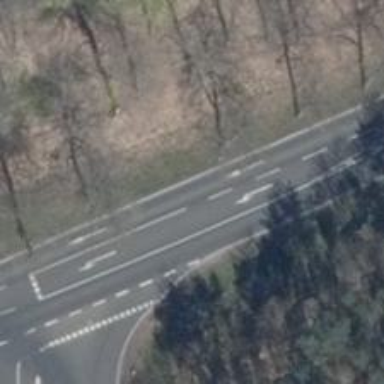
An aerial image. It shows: Asphalt road classified as primary highway.